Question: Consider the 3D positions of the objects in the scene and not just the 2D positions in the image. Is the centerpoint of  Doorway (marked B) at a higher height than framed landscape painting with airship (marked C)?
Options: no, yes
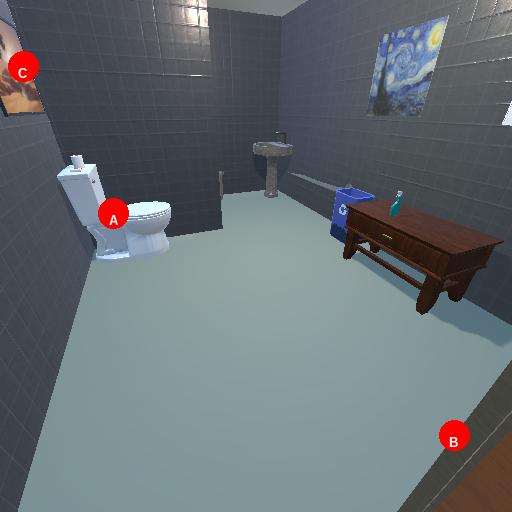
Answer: no